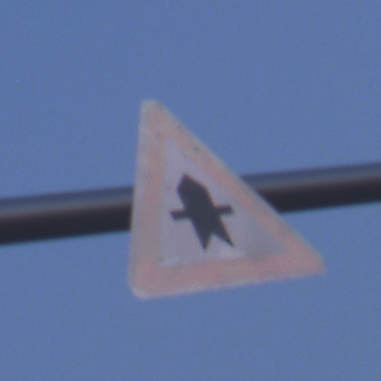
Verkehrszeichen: Vorfahrt
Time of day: SunriseSunset
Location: Outdoor (Nature)
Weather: Clear
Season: NotSpecified
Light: Natural